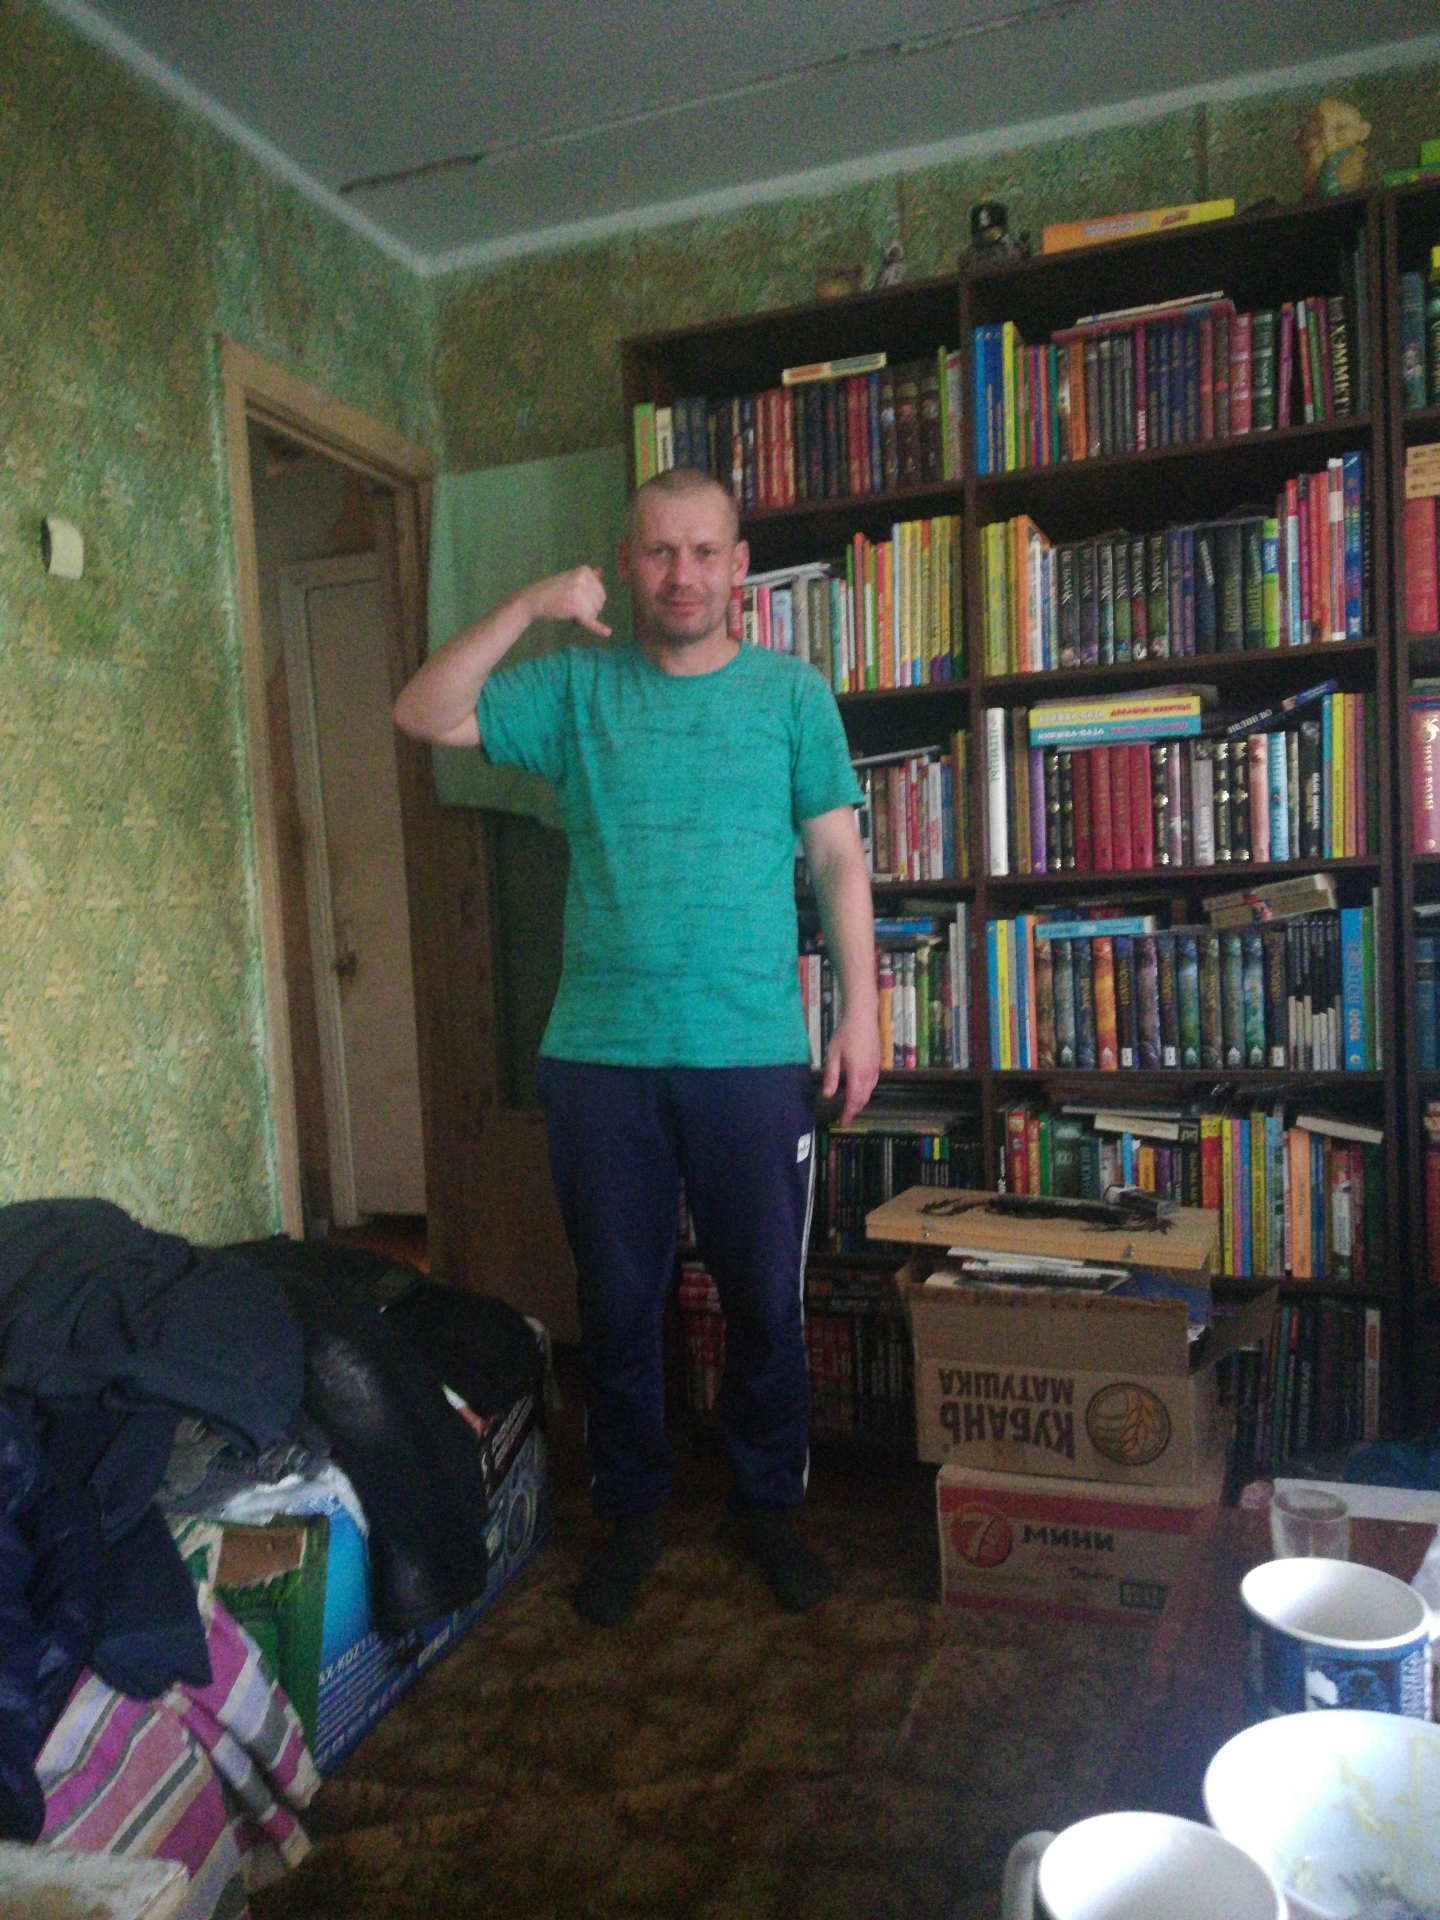
Label: noise